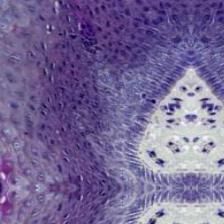
Diagnosis: Normal